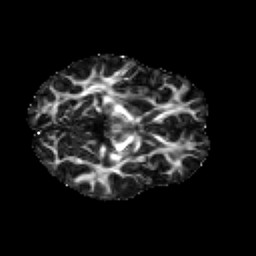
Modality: FA
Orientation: axial
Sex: male
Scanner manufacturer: siemens
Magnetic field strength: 3 T
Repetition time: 5 s
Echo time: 0.071 s